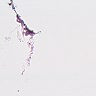
Metastatic tissue present: no